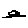
Label: car